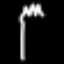
Label: fork